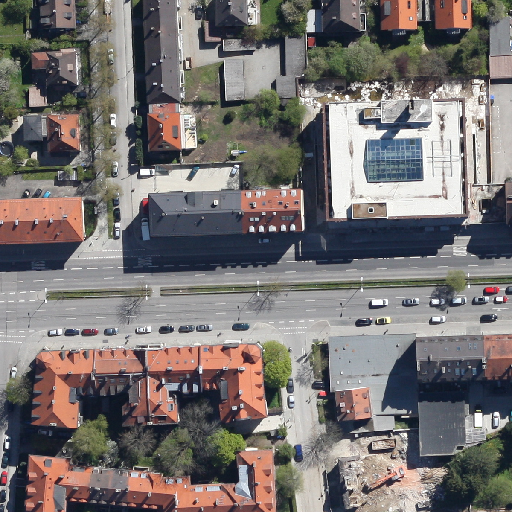
Referring expression: light-duty vehicle driving on the road